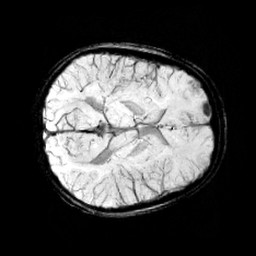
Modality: minIP
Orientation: axial
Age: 12
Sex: male
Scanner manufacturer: siemens
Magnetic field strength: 3 T
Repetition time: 0.027 s
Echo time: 0.02 s